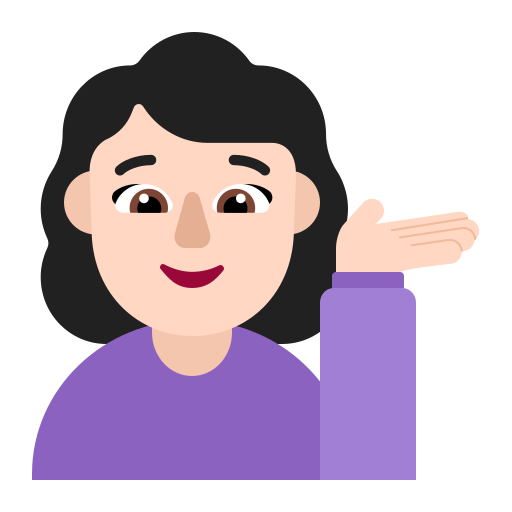
woman tipping hand flat light